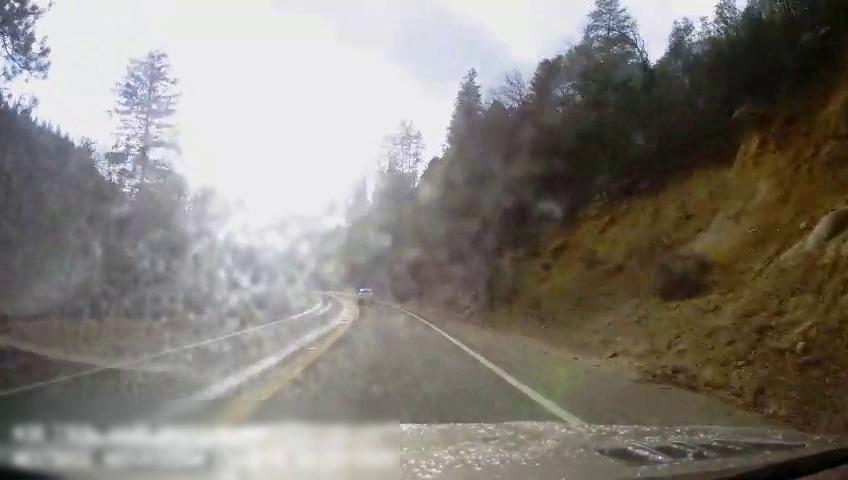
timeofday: Day
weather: Sunny
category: Drivable Space
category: Vehicles | Car
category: Lanes | Opposite Lane
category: Lanes | Current Lane
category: Lanes | Current Lane